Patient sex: M
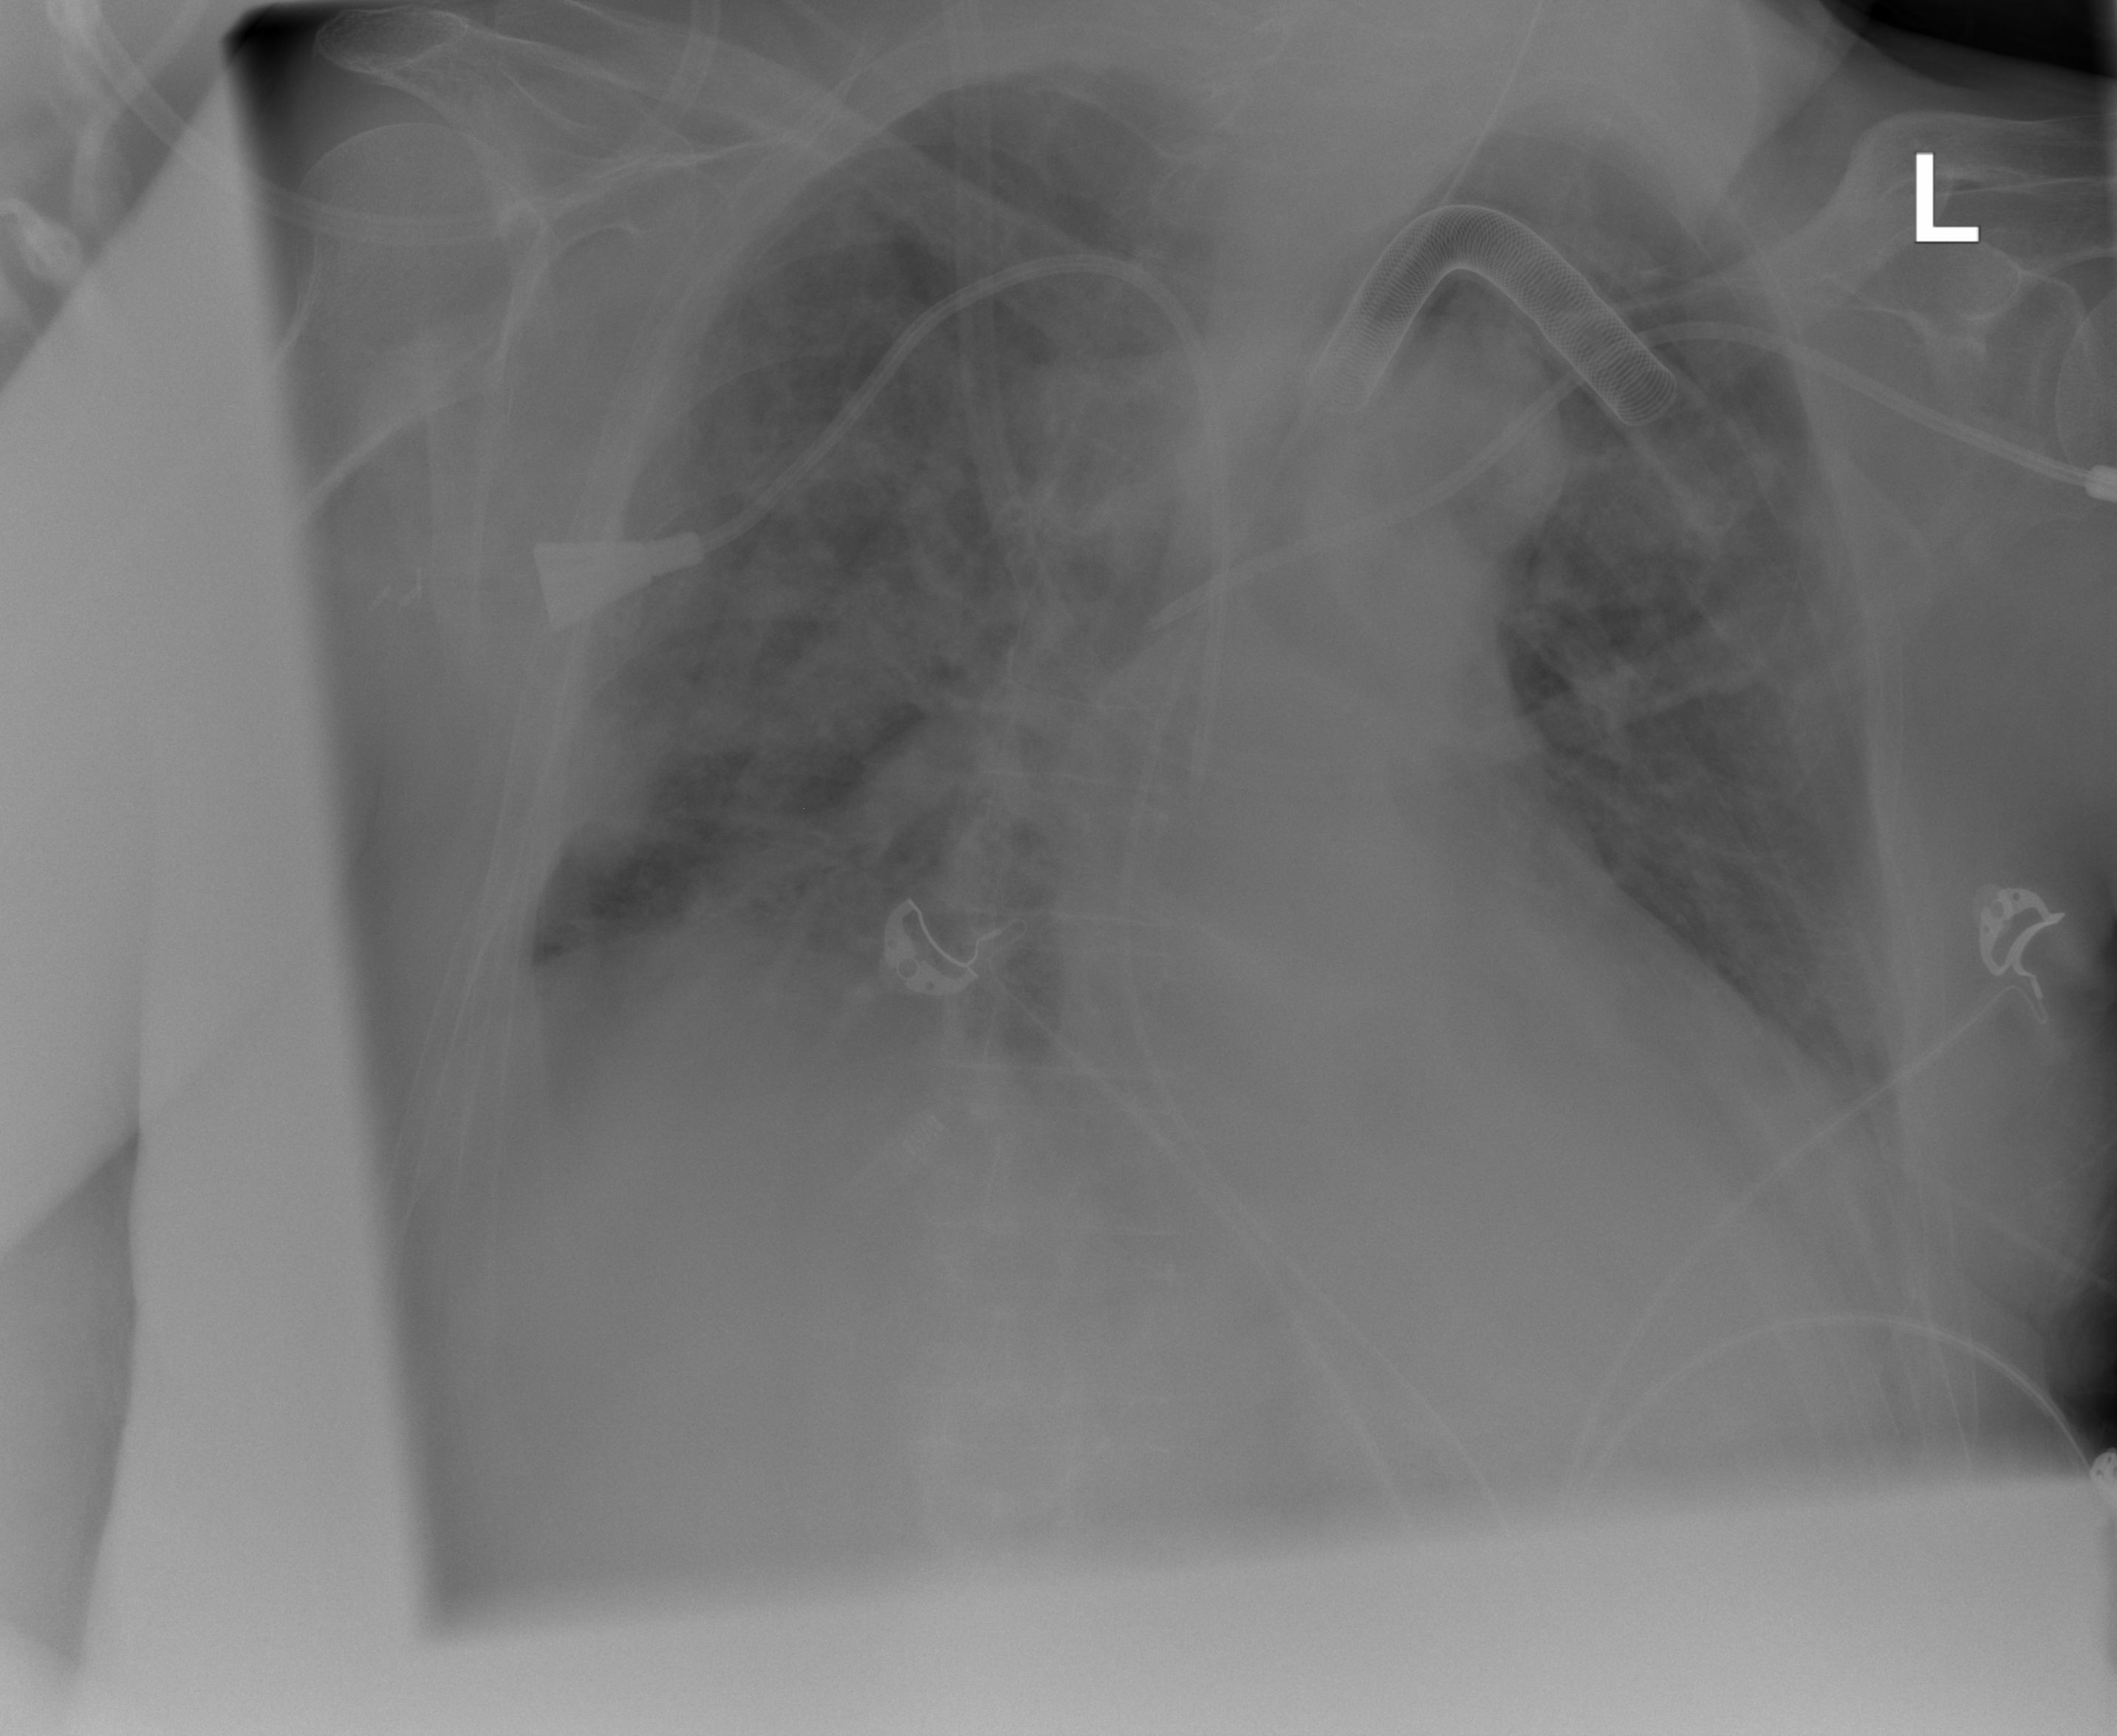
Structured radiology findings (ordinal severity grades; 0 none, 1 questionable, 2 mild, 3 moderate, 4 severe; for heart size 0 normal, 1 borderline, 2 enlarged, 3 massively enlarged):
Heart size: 2
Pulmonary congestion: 2
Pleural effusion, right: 2
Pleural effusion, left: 1
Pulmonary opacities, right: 2
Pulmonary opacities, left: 2
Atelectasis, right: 2
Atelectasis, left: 2